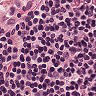
Metastatic tissue present: no